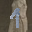
Label: 1